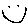
Label: smiley face